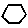
Label: hexagon